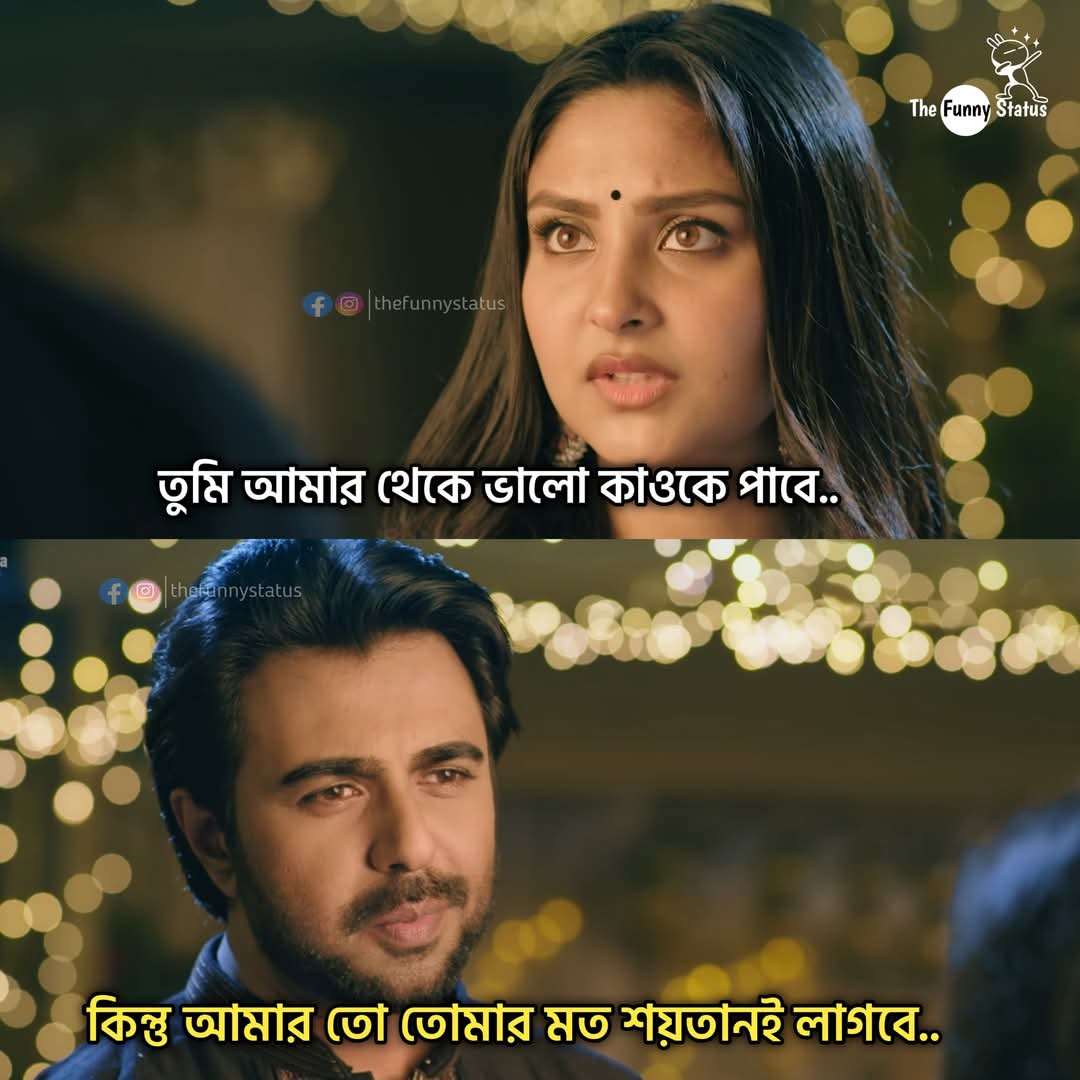
Text: তুমি আমার থেকে ভালো কাওকে পাবে..
কিন্তু আমার তো তোমার মত শয়তানই লাগবে..
Label: Hate
Hate category: Personal Offence
Targeted group: Individual